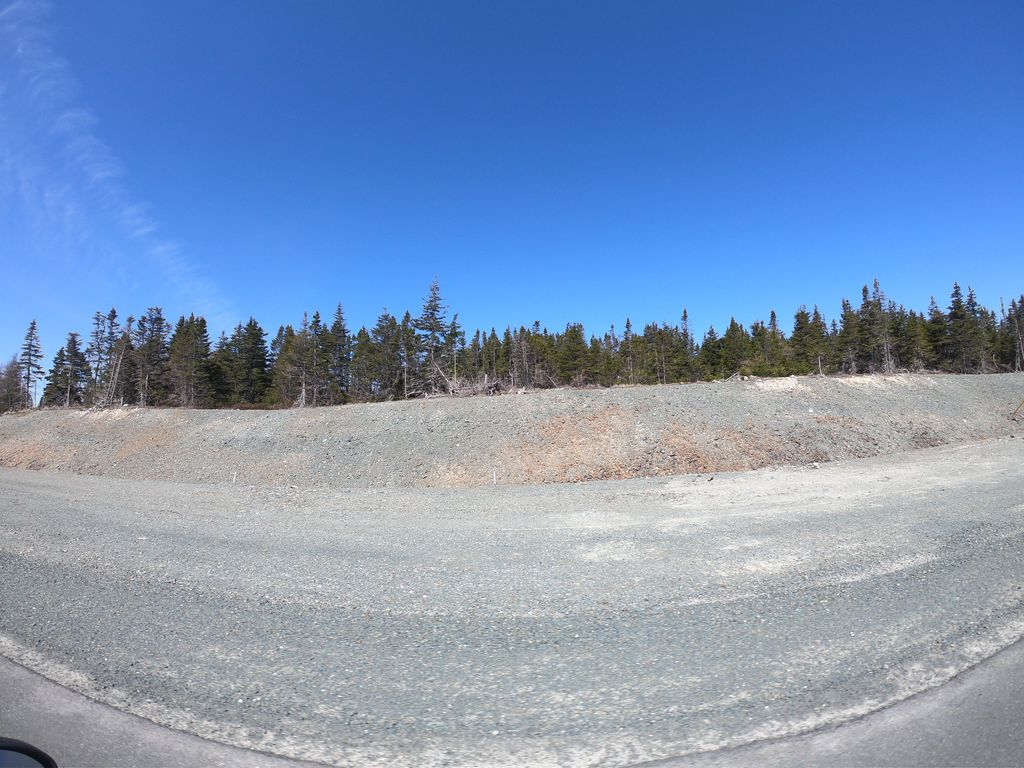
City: st_johns